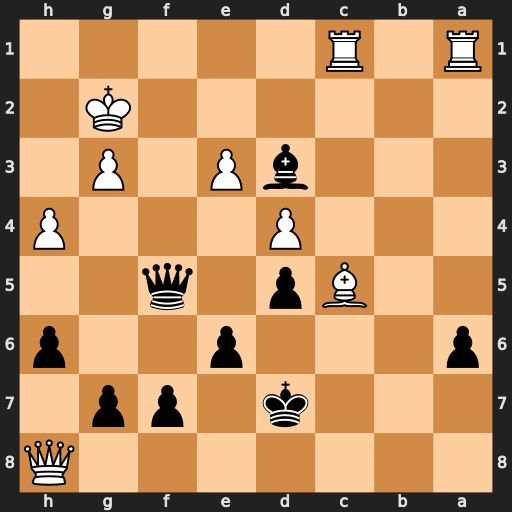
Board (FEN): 7Q/3k1pp1/p3p2p/2Bp1q2/3P3P/3bP1P1/6K1/R1R5
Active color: b
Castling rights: -
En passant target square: -
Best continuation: Be4+